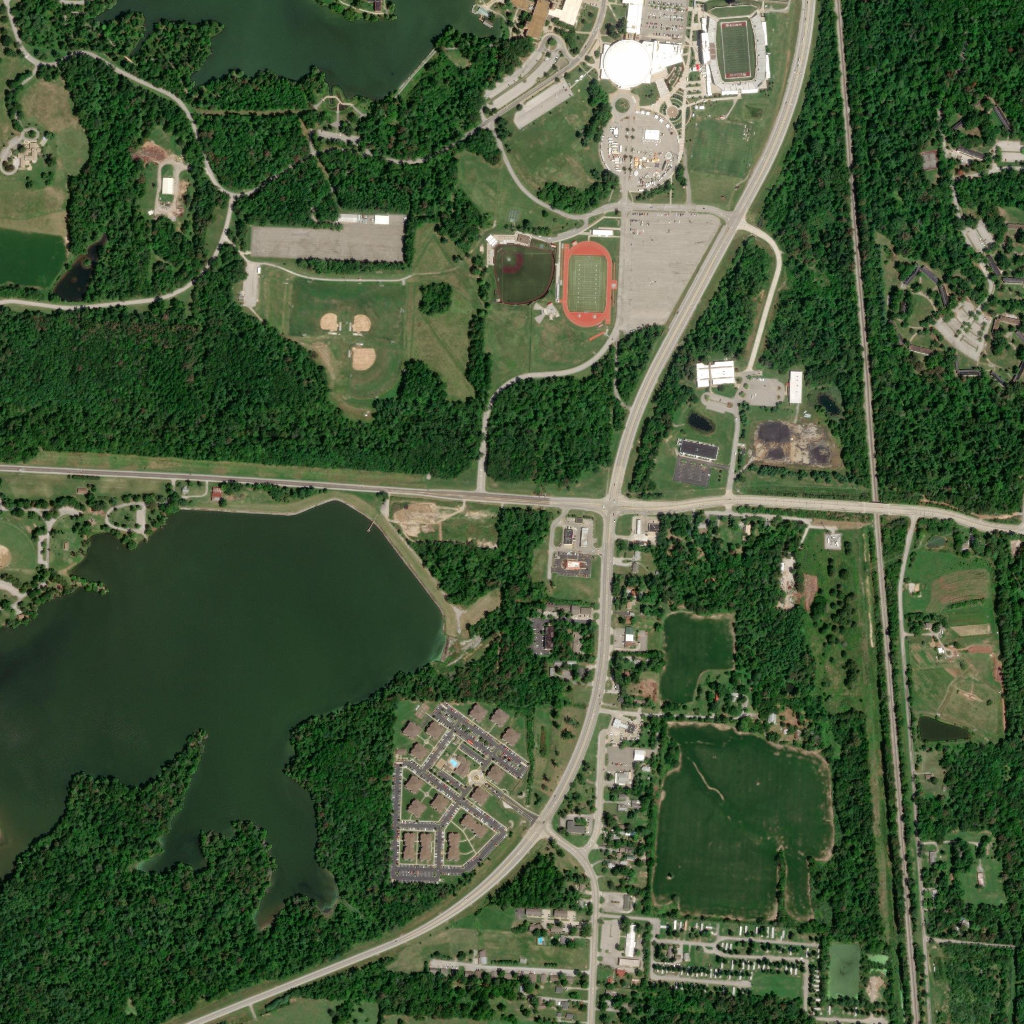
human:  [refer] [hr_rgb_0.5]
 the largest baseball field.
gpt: <box>[[48, 23, 54, 29, 0]]</box>